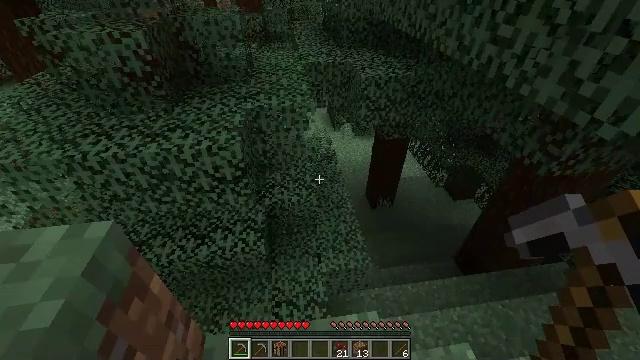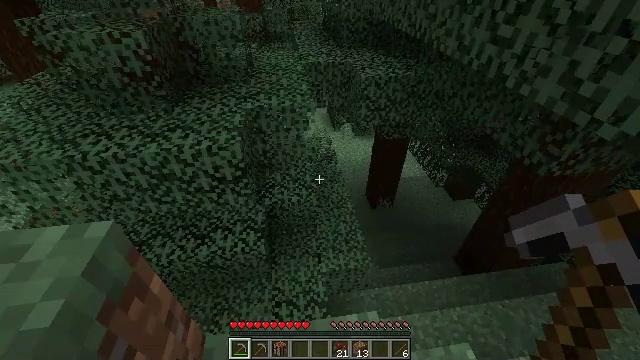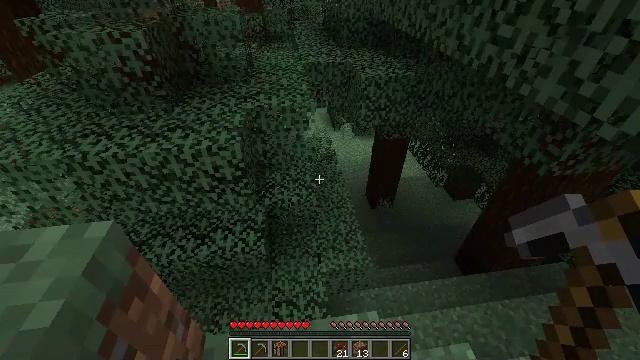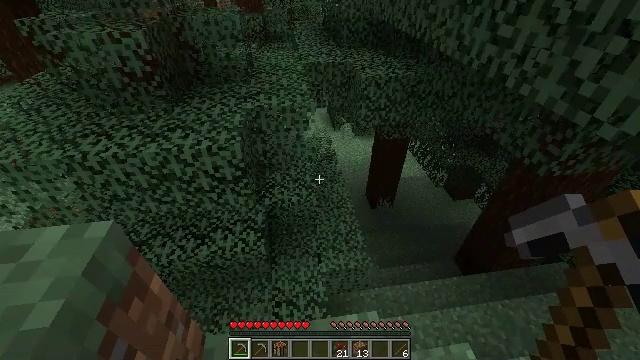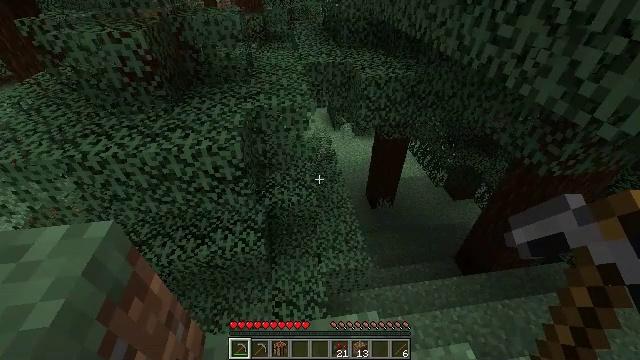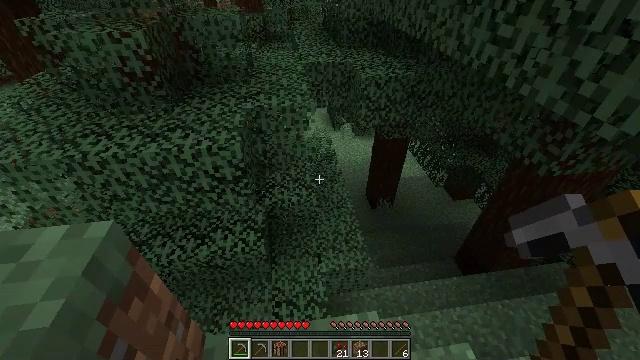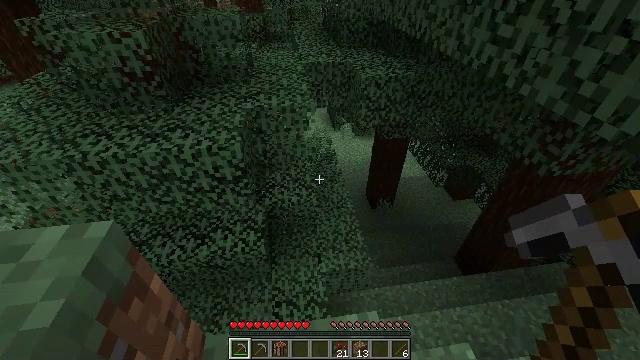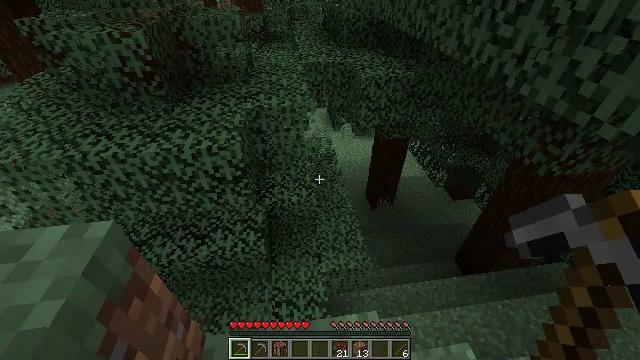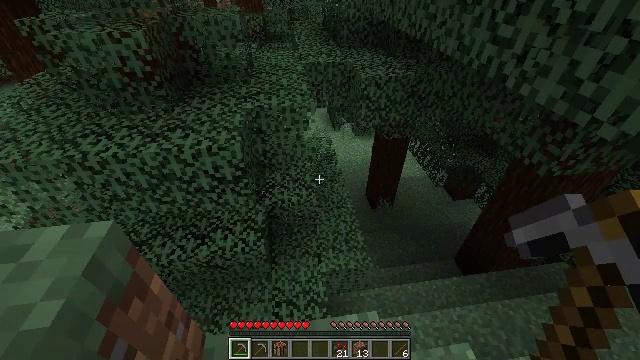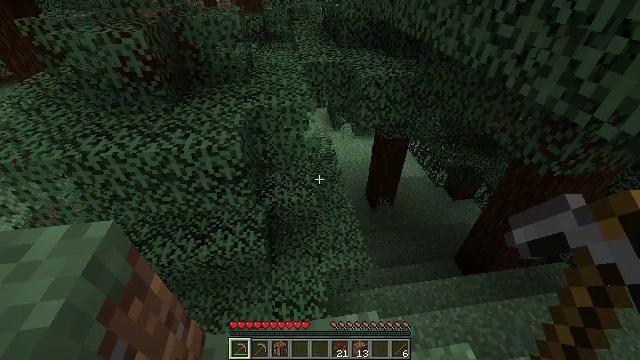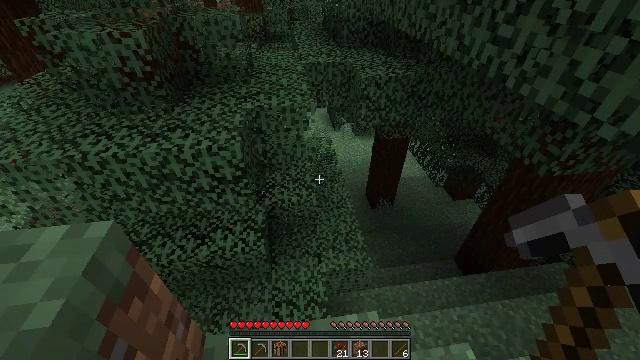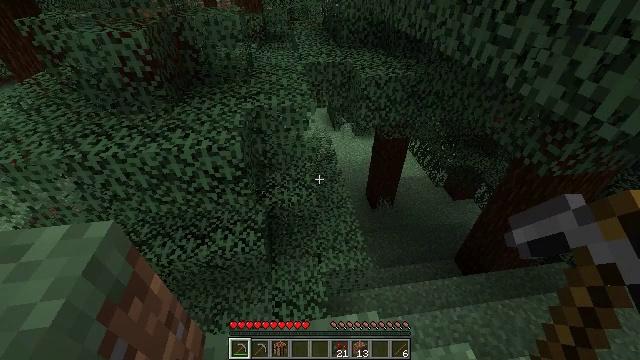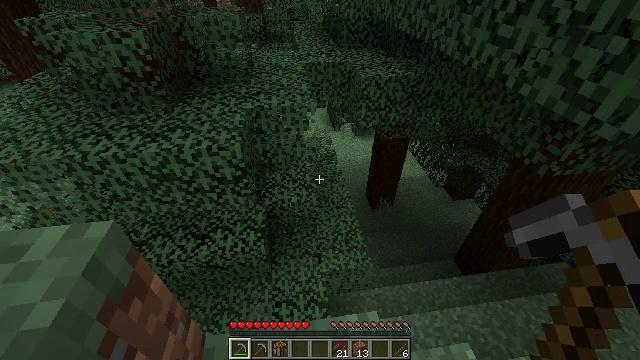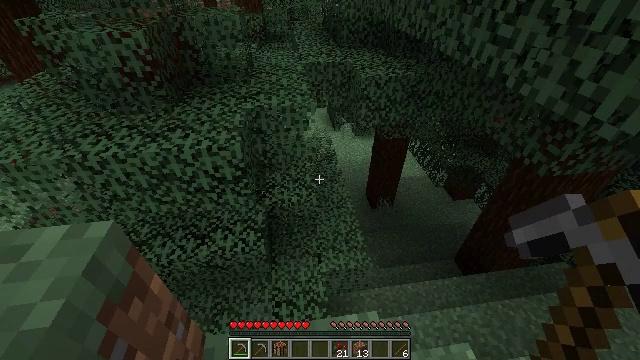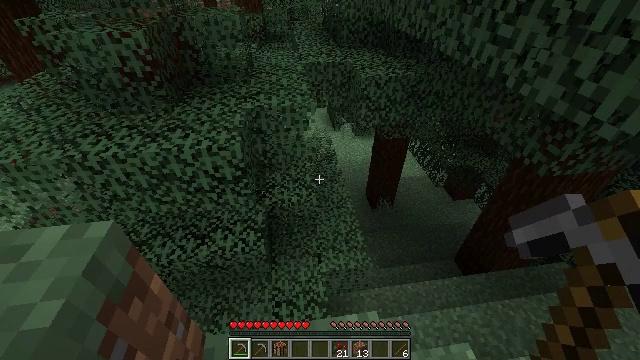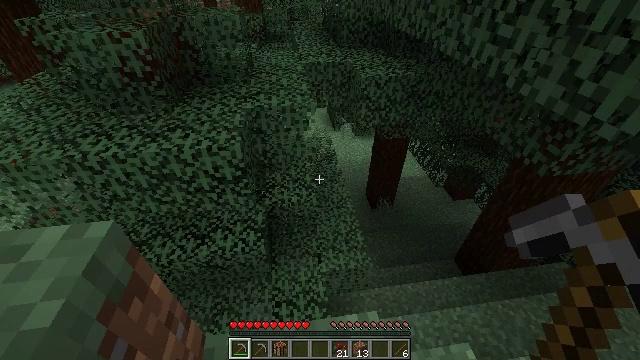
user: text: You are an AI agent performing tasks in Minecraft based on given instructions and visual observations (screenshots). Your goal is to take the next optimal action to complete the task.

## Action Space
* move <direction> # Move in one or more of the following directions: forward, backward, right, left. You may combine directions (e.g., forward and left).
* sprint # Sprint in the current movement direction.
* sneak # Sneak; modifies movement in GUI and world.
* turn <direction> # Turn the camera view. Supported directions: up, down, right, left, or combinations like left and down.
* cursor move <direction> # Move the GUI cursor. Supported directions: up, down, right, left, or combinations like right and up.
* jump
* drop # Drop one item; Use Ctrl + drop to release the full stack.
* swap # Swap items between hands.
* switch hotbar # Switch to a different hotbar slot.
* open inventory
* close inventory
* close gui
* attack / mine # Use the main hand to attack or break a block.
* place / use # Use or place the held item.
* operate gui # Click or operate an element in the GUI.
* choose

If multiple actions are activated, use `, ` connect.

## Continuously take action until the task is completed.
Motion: motion action
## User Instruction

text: Gather sweet berries from the bush.
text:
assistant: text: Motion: no_op
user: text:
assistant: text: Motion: no_op
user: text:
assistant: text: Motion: no_op
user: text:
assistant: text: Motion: no_op
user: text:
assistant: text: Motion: no_op
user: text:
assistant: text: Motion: no_op
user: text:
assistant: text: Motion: no_op
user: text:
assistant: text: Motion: no_op
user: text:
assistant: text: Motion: no_op
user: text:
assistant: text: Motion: no_op
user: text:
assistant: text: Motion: no_op
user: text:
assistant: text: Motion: no_op
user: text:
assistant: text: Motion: no_op
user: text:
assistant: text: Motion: no_op
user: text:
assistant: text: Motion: no_op
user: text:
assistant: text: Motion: no_op
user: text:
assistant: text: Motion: no_op
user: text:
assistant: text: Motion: no_op
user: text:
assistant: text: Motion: no_op
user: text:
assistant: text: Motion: no_op
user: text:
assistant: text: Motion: no_op
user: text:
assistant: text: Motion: no_op
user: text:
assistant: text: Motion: no_op
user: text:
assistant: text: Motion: no_op
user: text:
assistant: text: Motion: no_op
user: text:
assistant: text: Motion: no_op
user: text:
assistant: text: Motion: no_op
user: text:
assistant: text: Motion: no_op
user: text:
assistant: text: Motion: no_op
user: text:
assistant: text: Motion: no_op